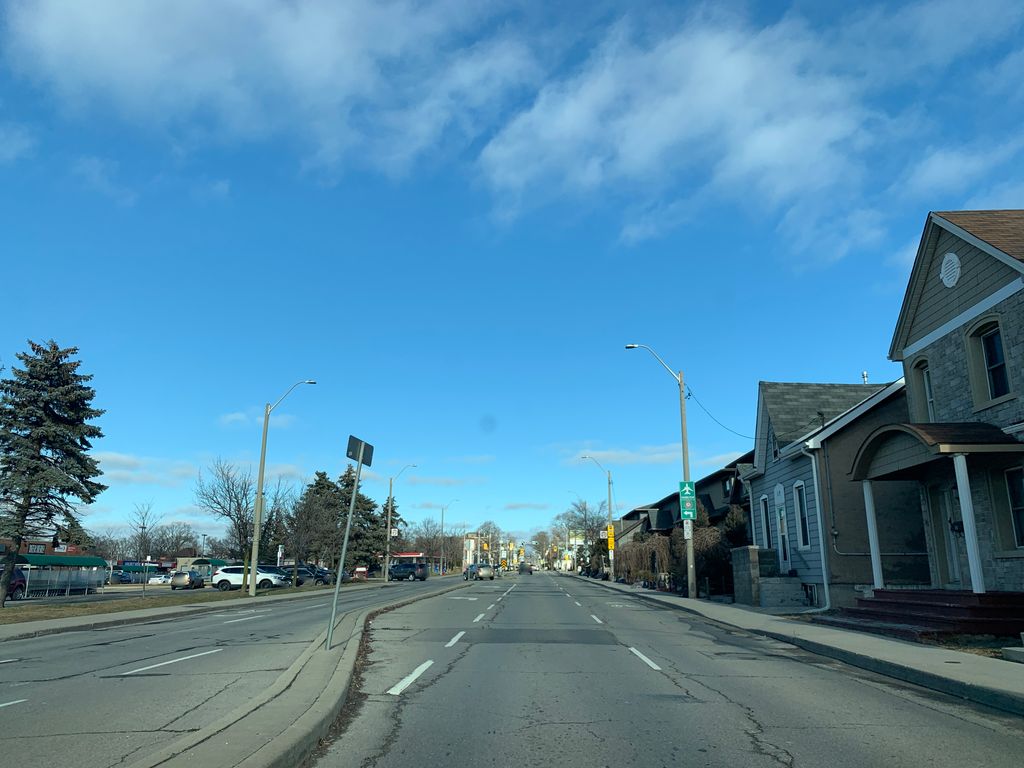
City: hamilton